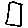
Label: square